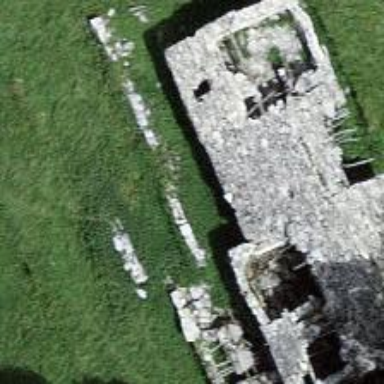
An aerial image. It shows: Historic building in ruins.